Question: I have a filter and I can't get it to resolve the promise. It is using a model called 'patient' that hasMany 'addresses' and I want to filter out the address that has an addressType of 'Primary'. The filter seems to be working but only will return a promise. Thank you in advance for the help.
### Patient controller
'''
App.PatientController = Ember.ObjectController.extend
primaryAddress: Em.computed 'model.@each.addresses', ->
@get('model.addresses').then (addresses)->
addresses.filterBy 'addressType', 'Primary'
'''

### Solution (Thanks to @GJK)
'''
primaryAddress: Em.computed 'model.addresses.@each', ->
@get('model.addresses').filterBy('addressType', 'Primary').get('firstObject')
'''
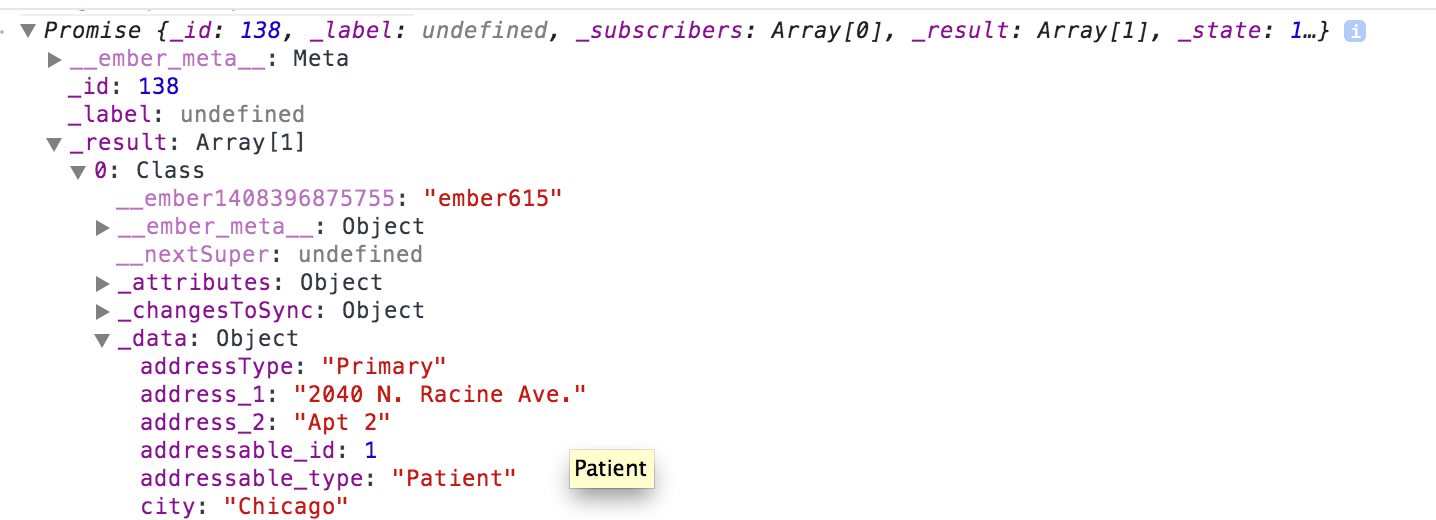
Answer: The most obvious issue that I can see is that you're not watching the '@each' property of the addresses. Your property depends on 'model.@each.addresses', which means that your 'model' is an array, and you're observing the 'addresses' property on each item in that array. But you're not observing the content of the 'addresses' array, just the array itself.
It seems to me that you should use 'model.addresses.@each' as your dependent property. This will observe all addresses on a single model, including observing the contents of the 'addresses' array (which updates when the promise resolves).
EDIT: Also, I didn't quite read far enough apparently. You shouldn't be calling 'then' on the promise. Treat it as if it's already resolved, and it'll be updated when it does resolve. So use this instead:
'''
App.PatientController = Ember.ObjectController.extend
primaryAddress: Em.computed 'model.addresses.@each', ->
@get('model.addresses').filterBy 'addressType', 'Primary'
'''
The first time this property comptues, the promise will be unresolved so the filter won't return anything. But when the promise resolves, the property will update and the filter will work like you expect it to.